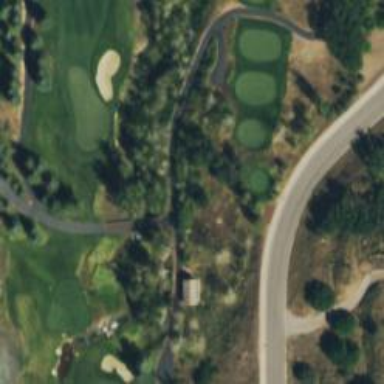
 specified as Golf Cart Path in the note."